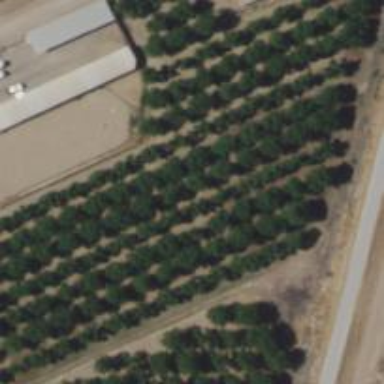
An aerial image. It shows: Orchard.